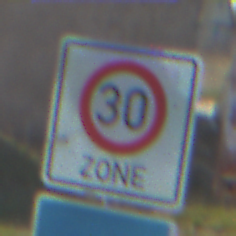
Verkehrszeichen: BeginnZone30
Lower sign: Sackgasse
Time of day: MorningAfternoon
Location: Outdoor (Suburban)
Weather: Clear
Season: NotSpecified
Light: Natural